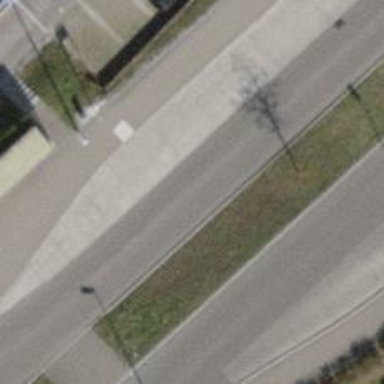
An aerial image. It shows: Bus stop with designated public transport stop position.